Question: What is the best way to write a div which has a width of 100% (the yellow-ish ones in the pic below), without breaking the flow of the document?

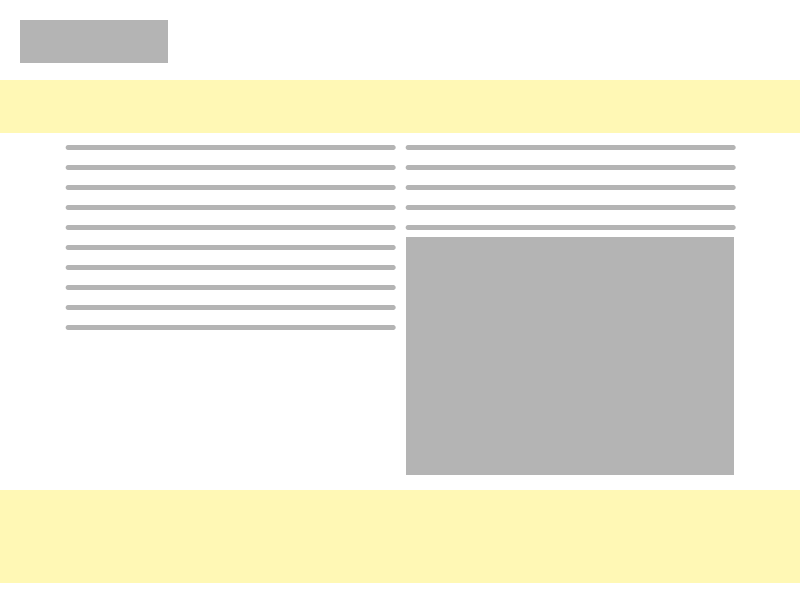
Answer: '''
<div id="container">
<div class="big">
//content
</div>
<div class="small">
//content
</div>
</div>
'''
css:
'''
.big
{
background-color:#whatever;
}
.small
{
width:75%;
margin-left:auto;
margin-right:auto;
}
'''